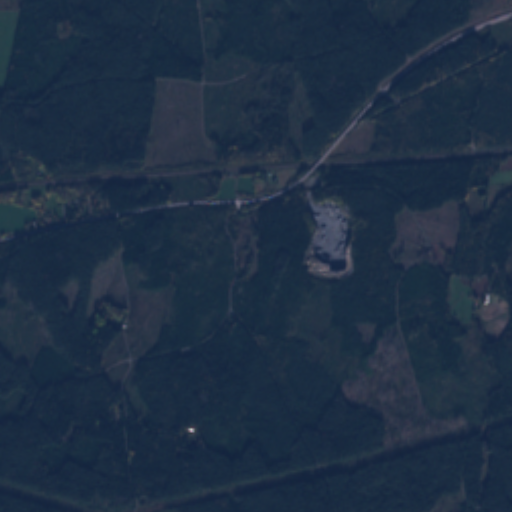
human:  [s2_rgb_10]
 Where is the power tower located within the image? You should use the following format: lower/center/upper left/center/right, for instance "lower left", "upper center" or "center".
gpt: The power tower is located in the lower of the image.
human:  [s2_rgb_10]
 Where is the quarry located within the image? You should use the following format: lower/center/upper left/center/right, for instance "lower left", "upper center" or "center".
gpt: The quarry is located in the center right of the image.
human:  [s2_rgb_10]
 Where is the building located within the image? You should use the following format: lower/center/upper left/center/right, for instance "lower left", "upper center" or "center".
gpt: There is no building in the image.